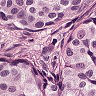
Metastatic tissue present: yes